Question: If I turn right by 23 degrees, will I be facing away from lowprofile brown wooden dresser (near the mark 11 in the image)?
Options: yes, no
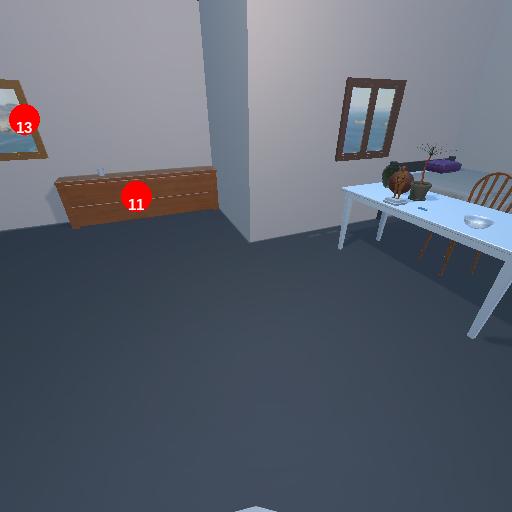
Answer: yes